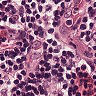
Metastatic tissue present: no